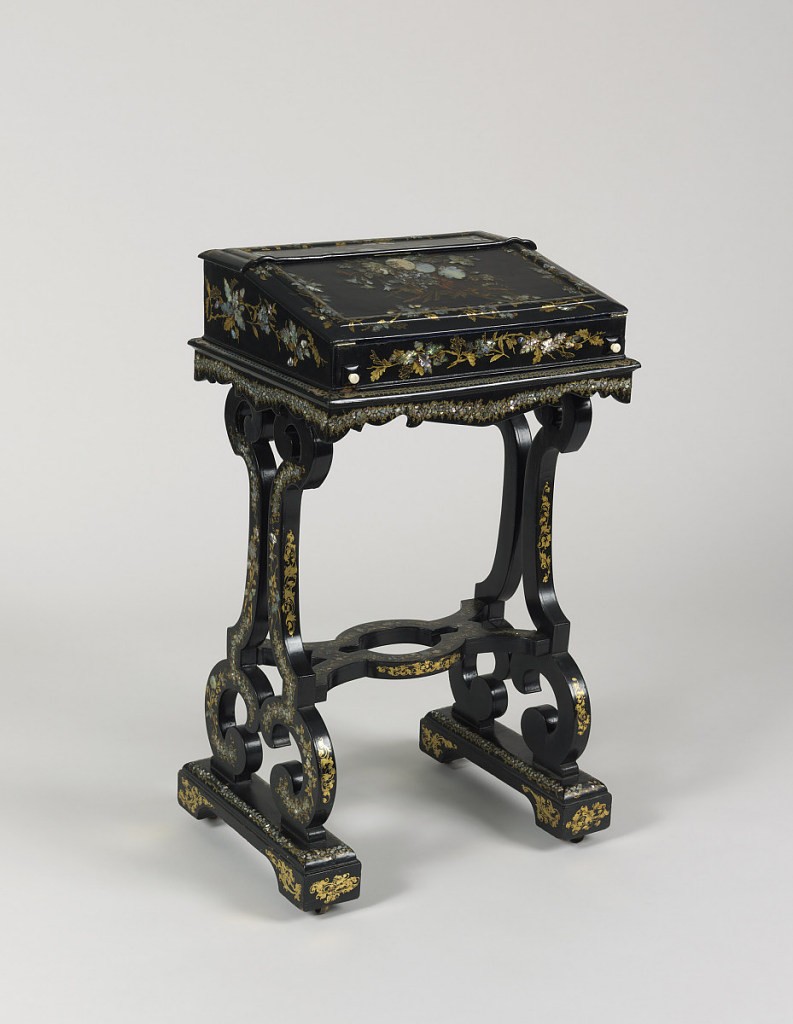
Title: Portable desk
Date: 1840s
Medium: Papier-mâché, mother-of-pearl, wood
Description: Stand (a), the top inlaid with mother-of-pearl and black checkboard, decorated with gold 'S' curve supports with stretcher on bases with wheels, inlaid with mother-of-pearl and decorated with gold.

Portable writing desk (b), with mother-of-pearl inlay, decorated with gold and painted with spray of flowers, the slant top opening to reveal a writing surface covered in embossed dark blue velvet, supported by 2 pull-outs with ivory handles. The top back, hinged, opening to pen tray, pigeon holes, etc. Back of top decorated with gold and painted with pink rose and other flowers.